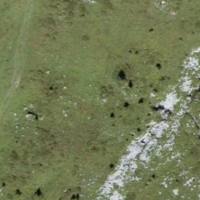
EUNIS habitat code: 23
Species observed at this site:
Campanula barbata